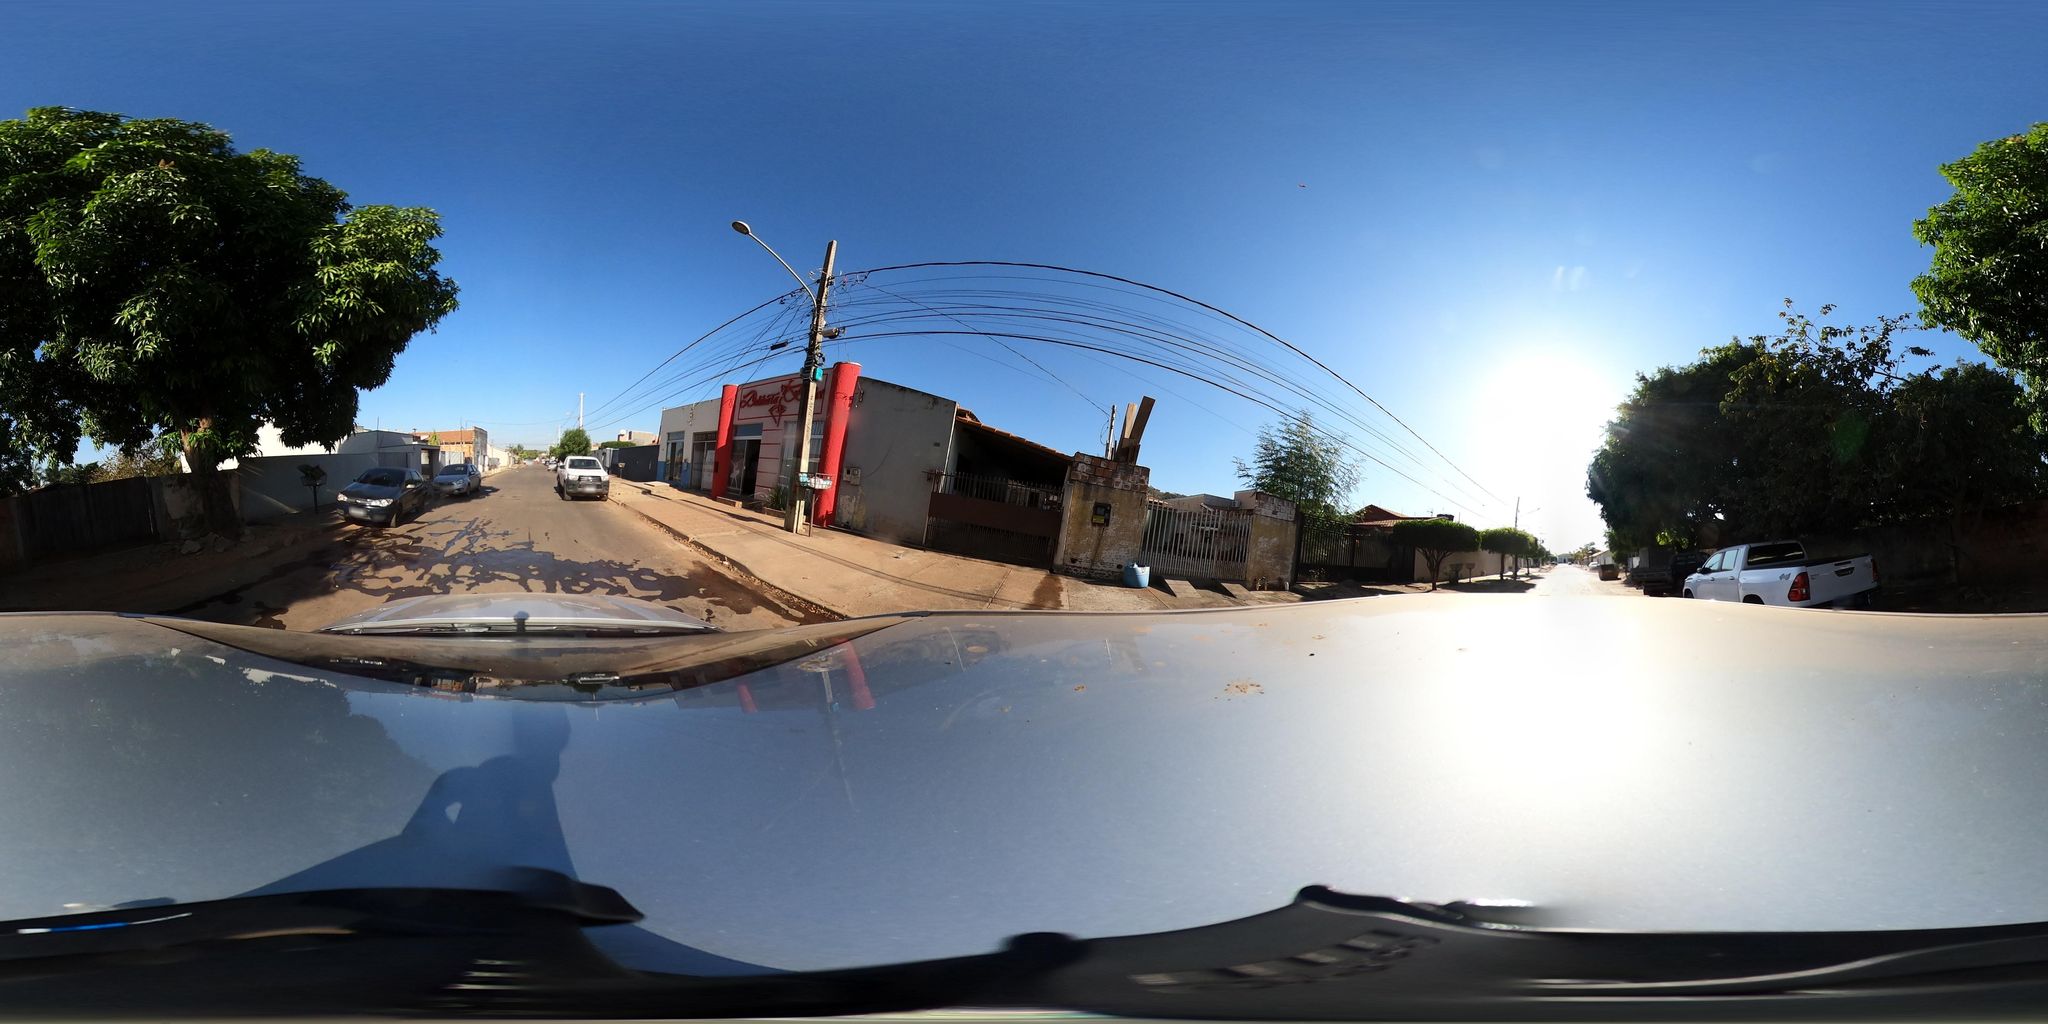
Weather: clear
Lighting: day
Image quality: good
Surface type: driving surface
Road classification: residential
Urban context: dense urban cluster
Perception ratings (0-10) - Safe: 1.2, Lively: 5.33, Beautiful: 6.34, Boring: 3.13, Depressing: 1.77, Wealthy: 1.14